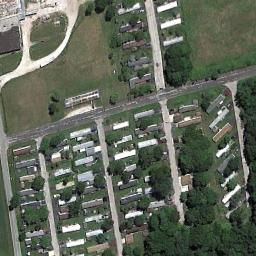
Label: residential